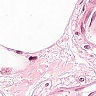
Metastatic tissue present: no